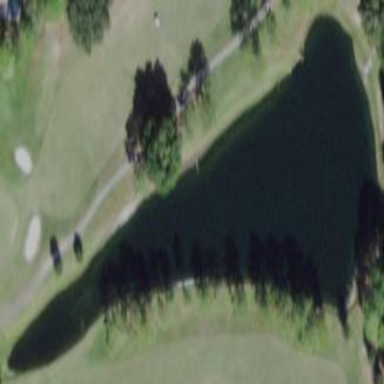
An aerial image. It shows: Water hazard on golf course. The hazard is natural water feature.